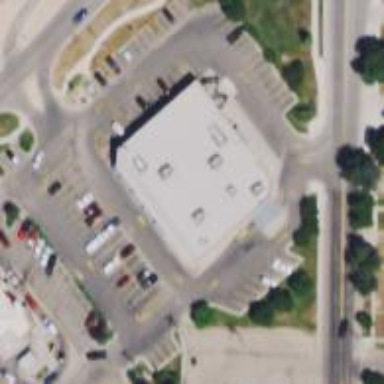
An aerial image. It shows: Pharmacy.